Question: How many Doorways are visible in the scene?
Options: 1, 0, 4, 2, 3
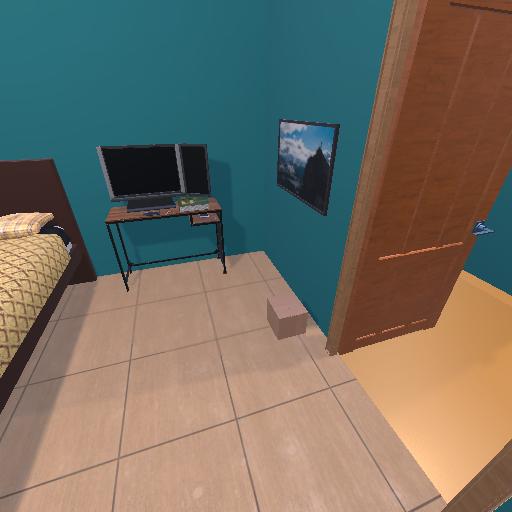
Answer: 1